Current action and preconditions to check: trajectory_clear

Your task: For each precondition in the list above, predict whether it will hold at this action.

Consider the current scene as observed from the mobile robot's camera, and analyze the predicted future states of all dynamic agents (e.g., people, animals, vehicles, or any moving entities) within the NEXT SECOND.

IMPORTANT: Only answer "very likely" if you are absolutely certain—based on strong, clear evidence—that a dynamic agent will violate the precondition in the predicted future state. Do NOT answer "very likely" for unlikely, ambiguous, or low-probability risks.

Ask yourself for each precondition: Is there a high probability, with clear and convincing evidence, that the predicted future states of any dynamic agent will interfere with the predicted future state of the currently executing action within the NEXT SECOND, causing that precondition to fail?

Assess the risk level based on these predictions. Use "likely" or "very likely" if motions create a clear risk of interference.

Use "neutral" or "improbable" if agents are nearby but their predicted paths are clearly diverging or non-conflicting.

Failure Risk Categories: "very improbable", "improbable", "neutral", "likely", "very likely"

Answer Format: Output ONLY the probability_of_failure value from these categories: "very improbable", "improbable", "neutral", "likely", "very likely"

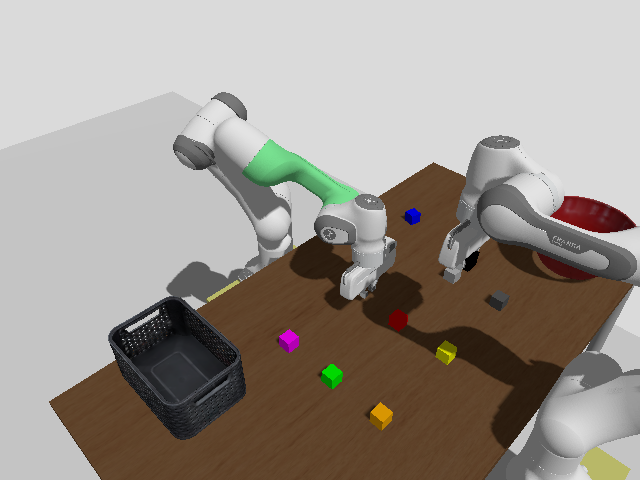

Answer: very improbable